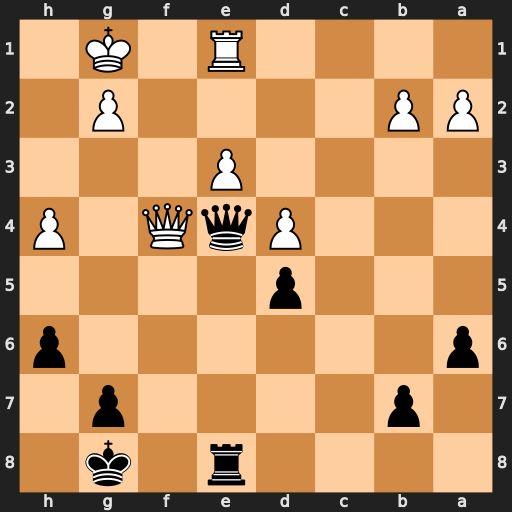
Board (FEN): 4r1k1/1p4p1/p6p/3p4/3PqQ1P/4P3/PP4P1/4R1K1
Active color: b
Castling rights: -
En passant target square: -
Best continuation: Qxf4 exf4 Rxe1+